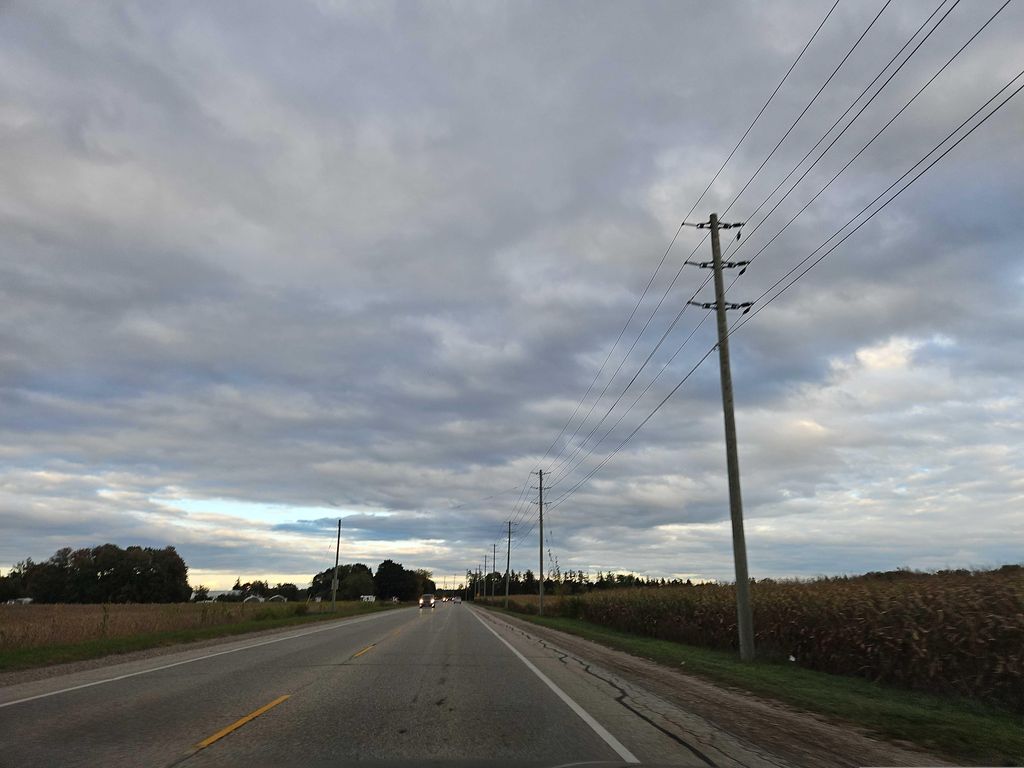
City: kitchener-waterloo